Question: When I'm using 'edittext.setError("enter a comment")' in android, it works fine until the keyboard suggestions come up and the error gets pushed above the 'edittext', after which it does not display the whole error message.
Why is it doing this?

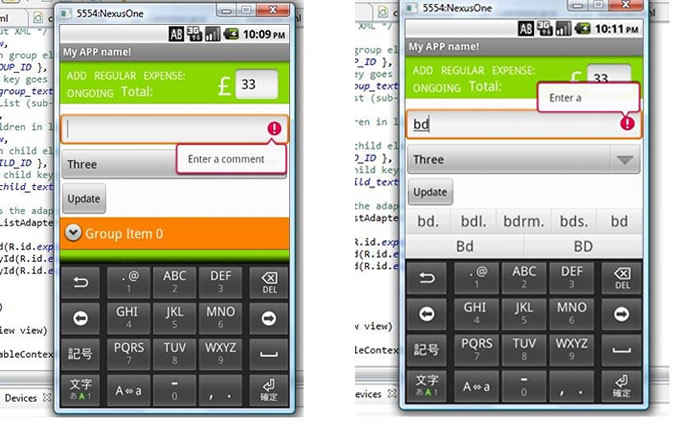
Answer: >
Sets the right-hand compound drawable of the TextView to the "error" icon and sets an error message that will be displayed
in a popup when the TextView has focus. The icon and error message
will be reset to null when any key events cause changes to the
TextView's text. If the error is null, the error message and icon will
be cleared.
So when the text is changed it should be gone. I don't know why this doesn't happen in your case.
It should also be cleared when error message is null, so one trick could be:
'''
edittext = (EditText)findViewById(R.id.foo); // add below this line
edittext.addTextChangedListener(new TextWatcher() {
public void afterTextChanged(Editable s) {}
public void beforeTextChanged(CharSequence s, int start, int count, int after){}
public void onTextChanged(CharSequence s, int start, int before, int count){
if(s != null && s.length() > 0 && edittext.getErrorMessage() != null) {
edittext.setErrorMessage(null);
}
}
});
'''